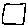
Label: square